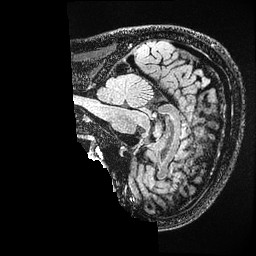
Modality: FLAIR
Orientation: sagittal
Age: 39
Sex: male
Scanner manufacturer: ge
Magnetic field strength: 3 T
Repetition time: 4.802 s
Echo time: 0.1157 s